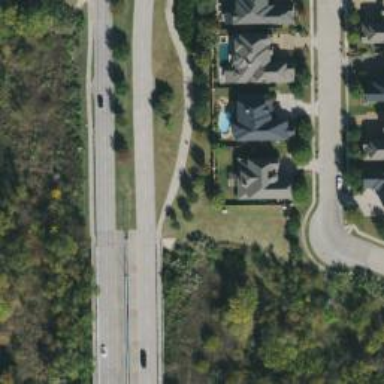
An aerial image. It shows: Secondary road bridge with separate sidewalk.